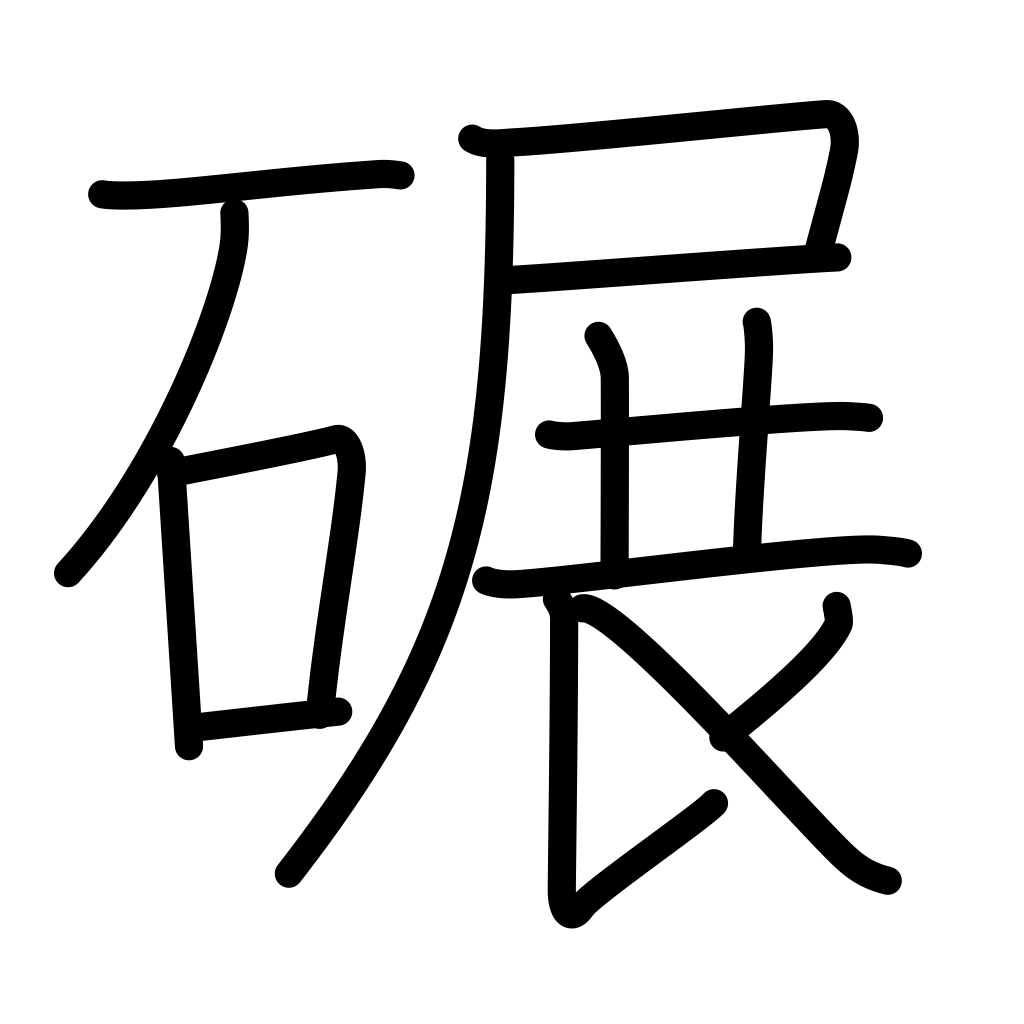
Meaning: mortar, grind